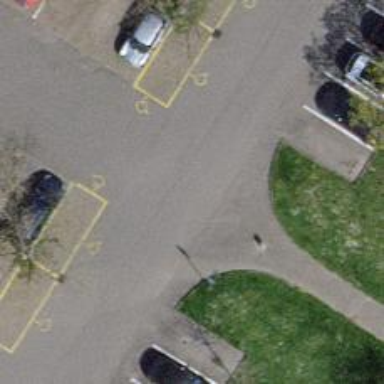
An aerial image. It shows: Road serving as parking aisle.